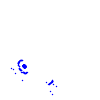
Particle: pion